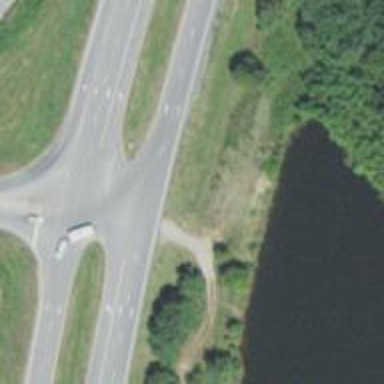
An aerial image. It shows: Trunk highway.